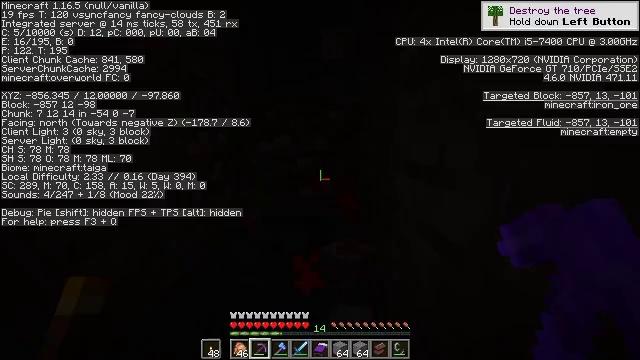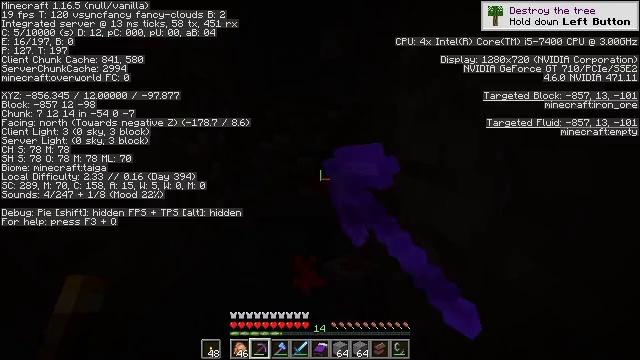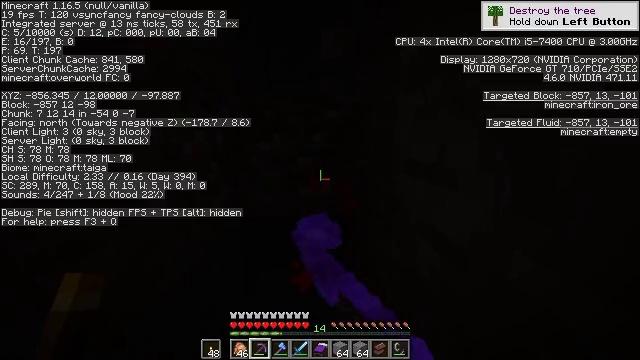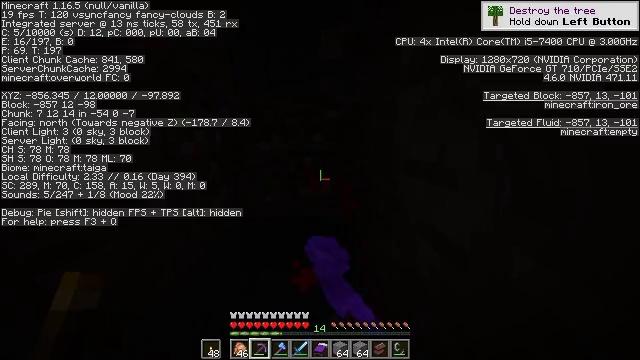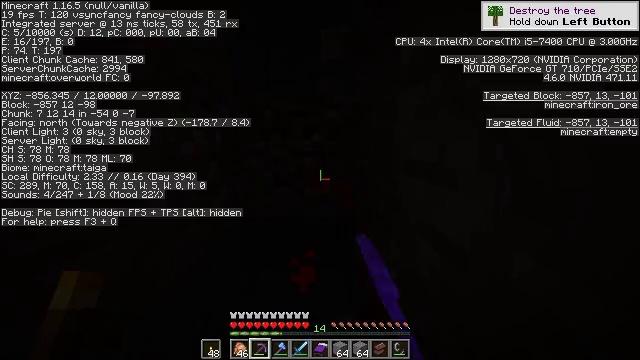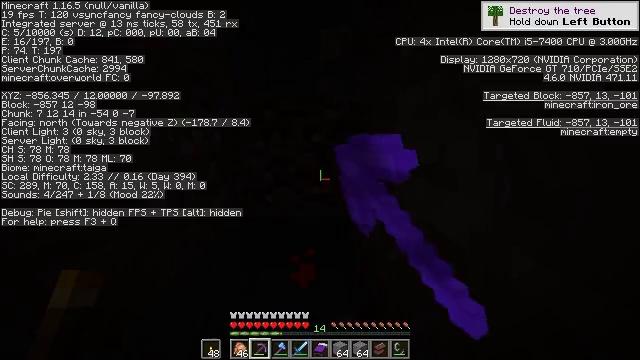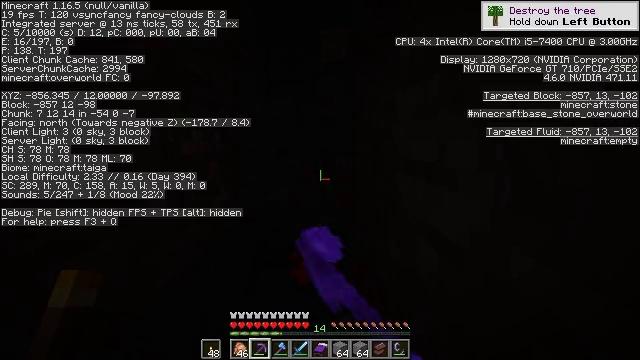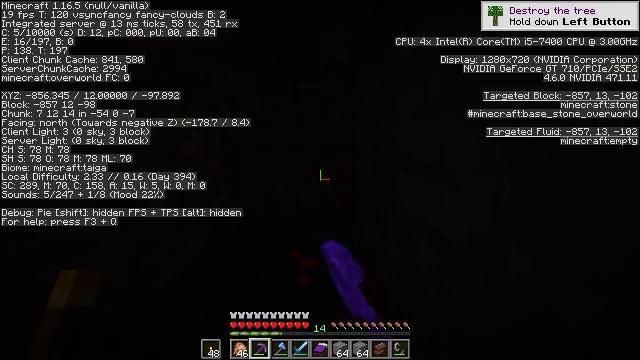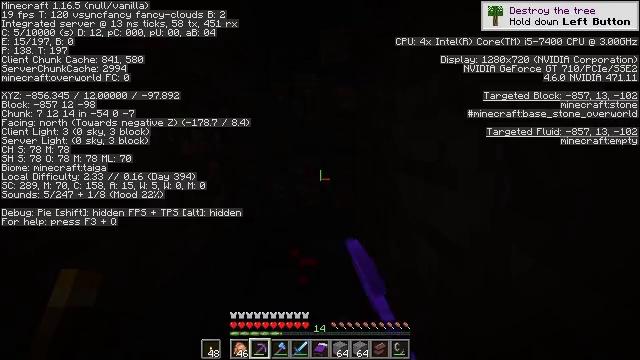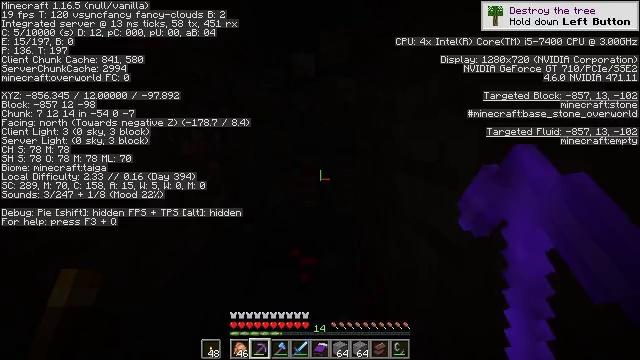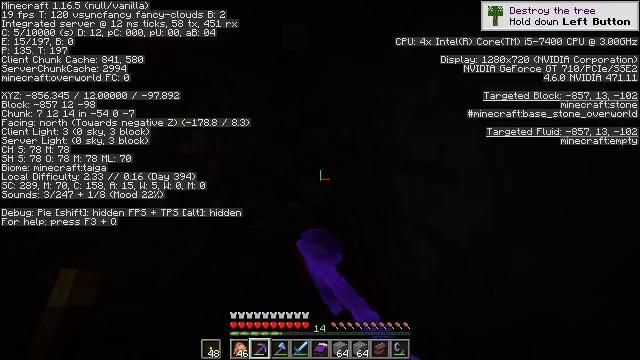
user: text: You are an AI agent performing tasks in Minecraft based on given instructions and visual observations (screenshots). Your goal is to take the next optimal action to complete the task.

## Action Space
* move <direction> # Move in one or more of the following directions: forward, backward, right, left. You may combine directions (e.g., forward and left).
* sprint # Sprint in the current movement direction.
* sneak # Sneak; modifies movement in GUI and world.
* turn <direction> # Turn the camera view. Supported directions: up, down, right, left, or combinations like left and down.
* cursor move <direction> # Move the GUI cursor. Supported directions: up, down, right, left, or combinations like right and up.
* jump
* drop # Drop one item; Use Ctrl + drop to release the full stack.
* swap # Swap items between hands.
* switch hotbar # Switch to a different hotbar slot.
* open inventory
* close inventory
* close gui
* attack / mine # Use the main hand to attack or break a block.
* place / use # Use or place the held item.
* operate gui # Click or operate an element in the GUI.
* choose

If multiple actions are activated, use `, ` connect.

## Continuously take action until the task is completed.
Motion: motion action
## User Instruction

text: Find iron ore and break it.
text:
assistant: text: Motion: attack / mine
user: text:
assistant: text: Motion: attack / mine
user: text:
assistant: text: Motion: attack / mine
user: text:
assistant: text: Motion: attack / mine
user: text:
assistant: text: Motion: attack / mine
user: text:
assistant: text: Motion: attack / mine
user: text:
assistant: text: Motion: attack / mine
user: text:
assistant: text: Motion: attack / mine
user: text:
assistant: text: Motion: attack / mine
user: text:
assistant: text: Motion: attack / mine
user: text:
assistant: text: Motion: attack / mine